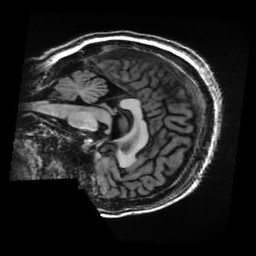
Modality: T1w
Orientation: sagittal
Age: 66
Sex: female
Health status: healthy
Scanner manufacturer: ge
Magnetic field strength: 3 T
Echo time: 0.0052 s